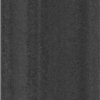
Label: dusty